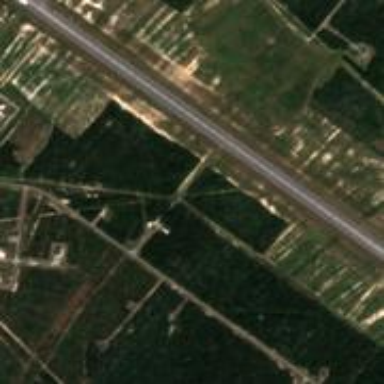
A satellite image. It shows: View of runway in airport.